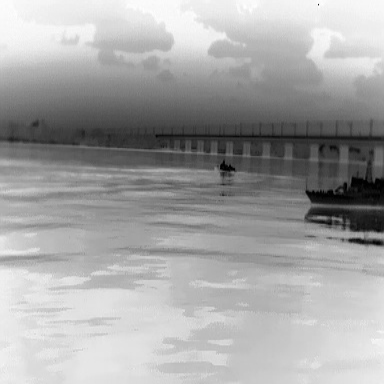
There are two objects shown in the infrared image, including a canoe, and a warship.